Question: is there any way to reorder columns in a table (or query) based on value.
for example, on every row, FacName should be first, NPI - 2nd, TIN - 3rd and Address - 4th.
thank you!

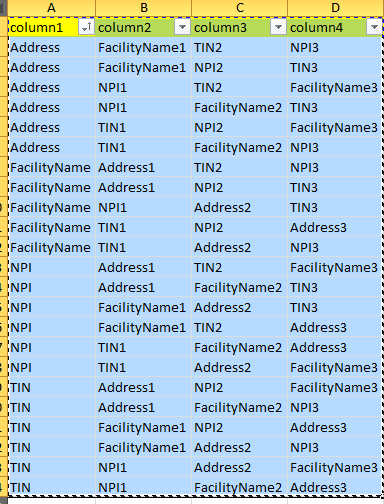
Answer: The fact that you want to move data between columns strongly implies that the underlying data model is broken and needs to be normalized. Fixing the data model would be much more appropriate than adding another layer of complexity to the system.
That being said, you should be able to do something like
'''
SELECT (CASE WHEN column1 LIKE 'FacilityName%' THEN column1
WHEN column2 LIKE 'FacilityName%' THEN column2
WHEN column3 LIKE 'FacilityName%' THEN column3
WHEN column4 LIKE 'FacilityName%' THEN column4
ELSE null
END) column1,
(CASE WHEN column1 LIKE 'NPI%' THEN column1
WHEN column2 LIKE 'NPI%' THEN column2
WHEN column3 LIKE 'NPI%' THEN column3
WHEN column4 LIKE 'NPI%' THEN column4
ELSE null
END) column2,
(CASE WHEN column1 LIKE 'TIN%' THEN column1
WHEN column2 LIKE 'TIN%' THEN column2
WHEN column3 LIKE 'TIN%' THEN column3
WHEN column4 LIKE 'TIN%' THEN column4
ELSE null
END) column3,
(CASE WHEN column1 LIKE 'Address%' THEN column1
WHEN column2 LIKE 'Address%' THEN column2
WHEN column3 LIKE 'Address%' THEN column3
WHEN column4 LIKE 'Address%' THEN column4
ELSE null
END) column4
FROM( <<your query>> )
'''